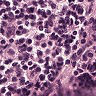
Metastatic tissue present: no